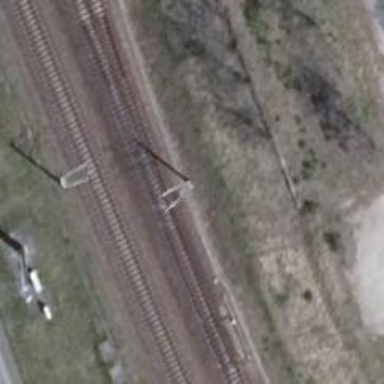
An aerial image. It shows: Railway switch.